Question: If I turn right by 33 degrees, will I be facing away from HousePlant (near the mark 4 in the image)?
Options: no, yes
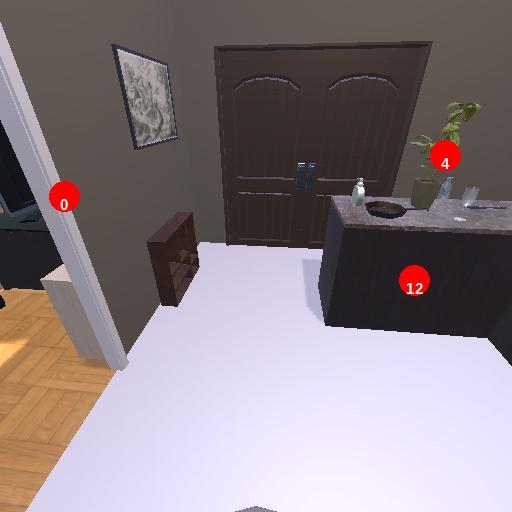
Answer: no